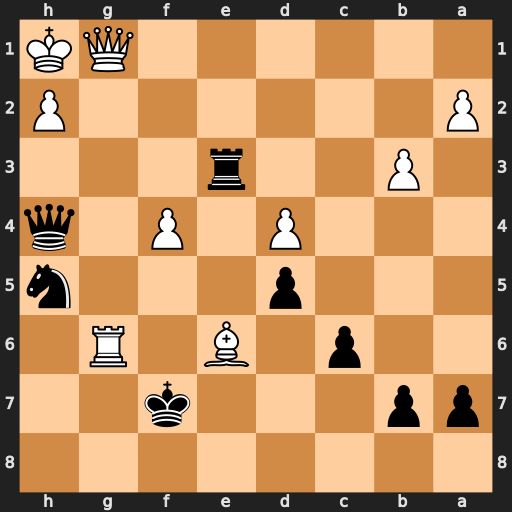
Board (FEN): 8/pp3k2/2p1B1R1/3p3n/3P1P1q/1P2r3/P6P/6QK
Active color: b
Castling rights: -
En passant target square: -
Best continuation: Rxe6 Rxe6 Kxe6